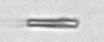
Label: fiber